Question: I'm trying to sort out some AutoLayout issues dealing with UIImageViews. Can you identify why the following code:
'''
var image : UIImage = UIImage(named:"cat1.jpg")!
var catView1 = UIImageView(image: image)
catView1.frame = CGRect(x: 0, y: 0, width: 100, height: 100)
catView1.setTranslatesAutoresizingMaskIntoConstraints(false)
self.view.addSubview(catView1)
var image2 : UIImage = UIImage(named:"cat1.jpg")!
var catView2 = UIImageView(image: image2)
catView2.frame = CGRect(x: 0, y: 0, width: 100, height: 100)
//catView2.setTranslatesAutoresizingMaskIntoConstraints(false)
catView1.addSubview(catView2)
//Why are these two different views not the same size?
'''
Looks like this:

Shouldn't these two images be the same size? I'm just not getting the Mask thing I guess.
Here's the project:
<URL>
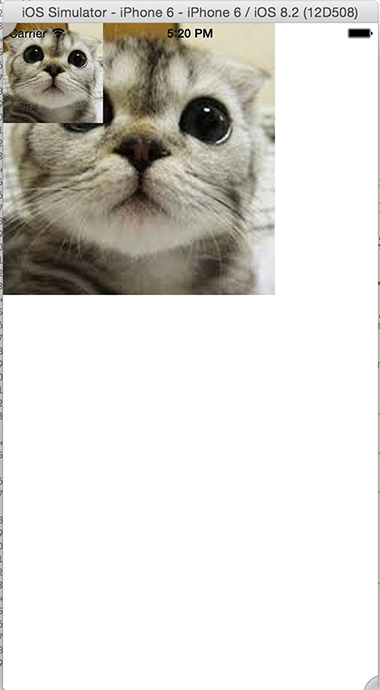
Answer: Setting 'translates... = false' allows the 'UIImageView' to find it's natural size, which is going to be the size of the image, overriding the 100x100 size you've arbitrarily set.